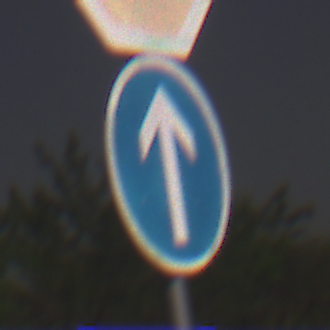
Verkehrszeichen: VorgeschriebeneFahrtrichtungGeradeaus
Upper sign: Stop
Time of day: Night
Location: Outdoor (Nature)
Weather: Clear
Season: NotSpecified
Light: Natural